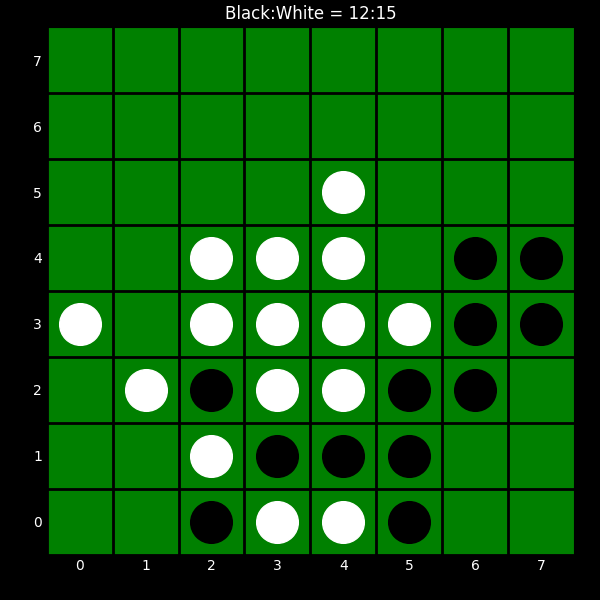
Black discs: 12
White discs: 15